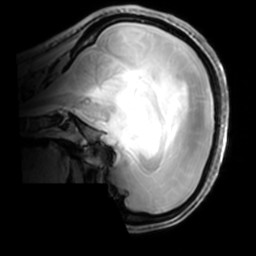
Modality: PDw
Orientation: sagittal
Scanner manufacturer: philips
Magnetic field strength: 7 T
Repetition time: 0.008 s
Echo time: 0.001974 s